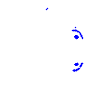
Particle: kaon